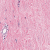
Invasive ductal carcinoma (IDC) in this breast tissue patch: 0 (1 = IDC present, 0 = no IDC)